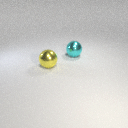
large yellow metal sphere in front of large cyan metal sphere